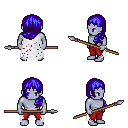
a pixel art fantasy rpg character, male body template, dark elf, purple skin, white tattered cape, red pants, blue left-swept hairstyle, bracelets, spear, four views (front, back, left, right), 2x2 character sprite sheet, small pixel art, hard edges, no anti-aliasing